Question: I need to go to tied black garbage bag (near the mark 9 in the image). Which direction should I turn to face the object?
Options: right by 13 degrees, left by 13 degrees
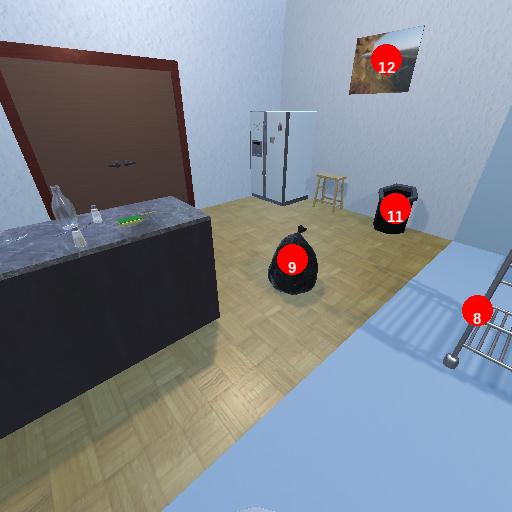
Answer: right by 13 degrees